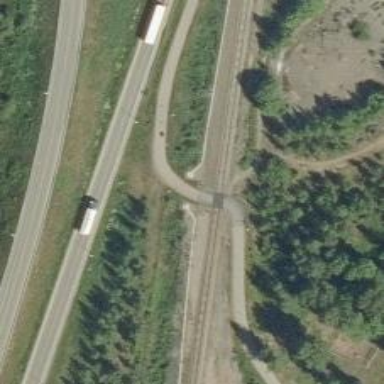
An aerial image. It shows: Railway crossing with saltire marking.